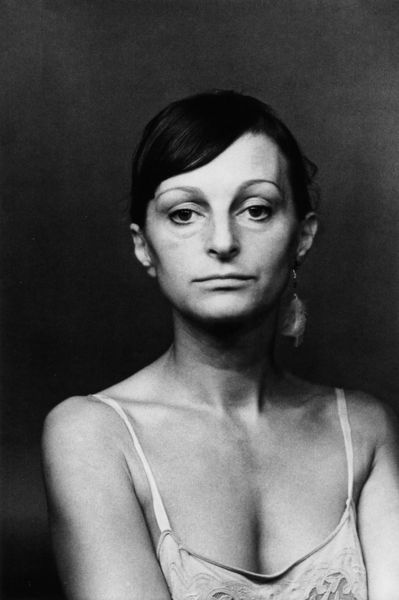
Titel: Selbstporträts/Self-portraits
Künstler: Helga Paris
Schlagwörter: akt, feder, schatten, ausschnitt, frau, frisur, licht, mund, nase, ohrring, schmuck, schwarz, stirn, weiss, blick, hemd, arme, augen, spitze, trauer, hals, portrait, porträt, haare, ohrringe, frontal, kinn, lippen, ohren, scheitel, schultern, mieder, modern, seitenscheitel, brauen, nachdenklich, gedanken, foto, fotografie, unterhemd, schwarzweiß, photo, bildnid, träger, oberarme, unterwäsche, top, bllick, bh, nasei, federohrring, spagettiträger, bokee